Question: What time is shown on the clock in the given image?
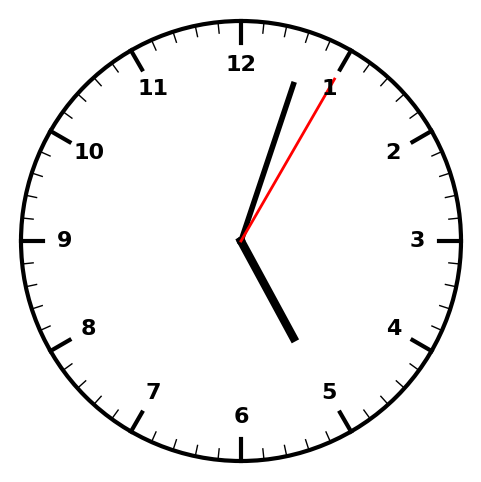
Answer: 05:03:05